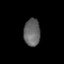
Tissue: prostate
Cell type: T cells
Senescence score: 0.2145
Nuclear area (px): 435
Mean DAPI intensity: 102.251